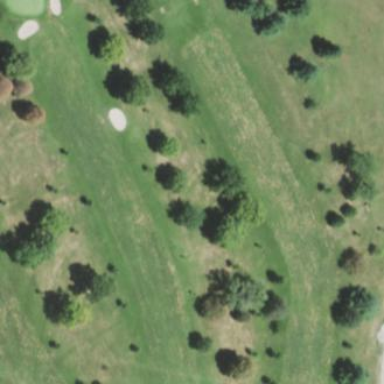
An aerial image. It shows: Grassy area designated as golf fairway.